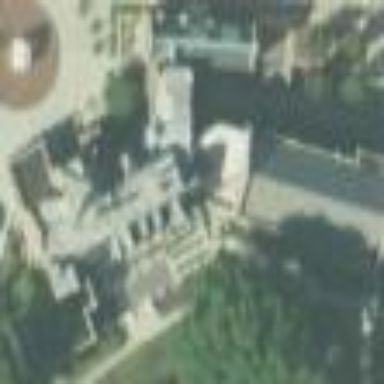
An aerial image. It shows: University building.